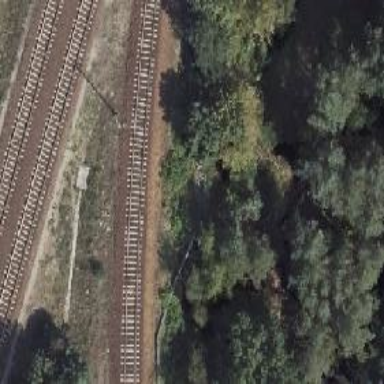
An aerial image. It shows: Rail on embankment with electrified contact lines.